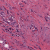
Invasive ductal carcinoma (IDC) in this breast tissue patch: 1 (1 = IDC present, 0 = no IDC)